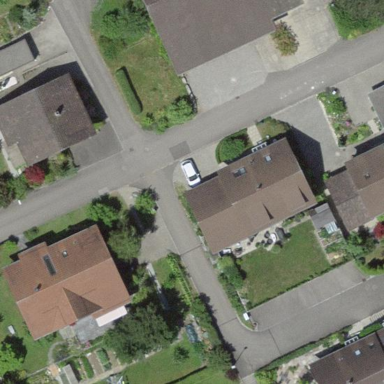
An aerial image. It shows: Building with tiled roof.